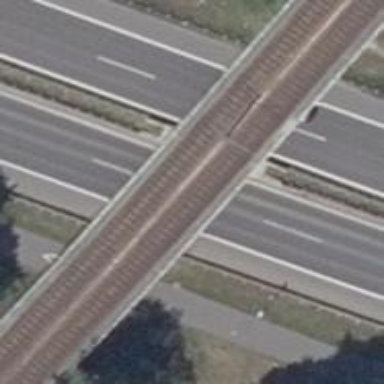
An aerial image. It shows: Tram bridge with contact lines for electrification.